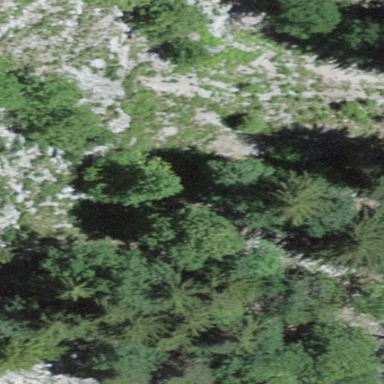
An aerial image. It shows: Forest area.